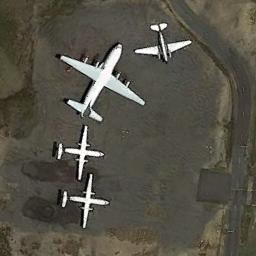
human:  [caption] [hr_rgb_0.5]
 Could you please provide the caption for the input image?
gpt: Three small planes and a big plane parked on the open area and a runway beside .

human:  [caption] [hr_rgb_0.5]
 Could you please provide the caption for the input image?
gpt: Four planes are parked on the open space between the grasslands .

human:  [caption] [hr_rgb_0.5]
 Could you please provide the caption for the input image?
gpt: There are four aircraft on the ground, One of which is three times as large as the others .

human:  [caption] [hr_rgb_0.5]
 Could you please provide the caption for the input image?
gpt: There are many planes of different sizes in a clearing .

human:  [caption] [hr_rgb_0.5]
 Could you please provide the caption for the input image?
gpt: Four planes of different sizes were on the ground .